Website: walmart
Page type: address-validator
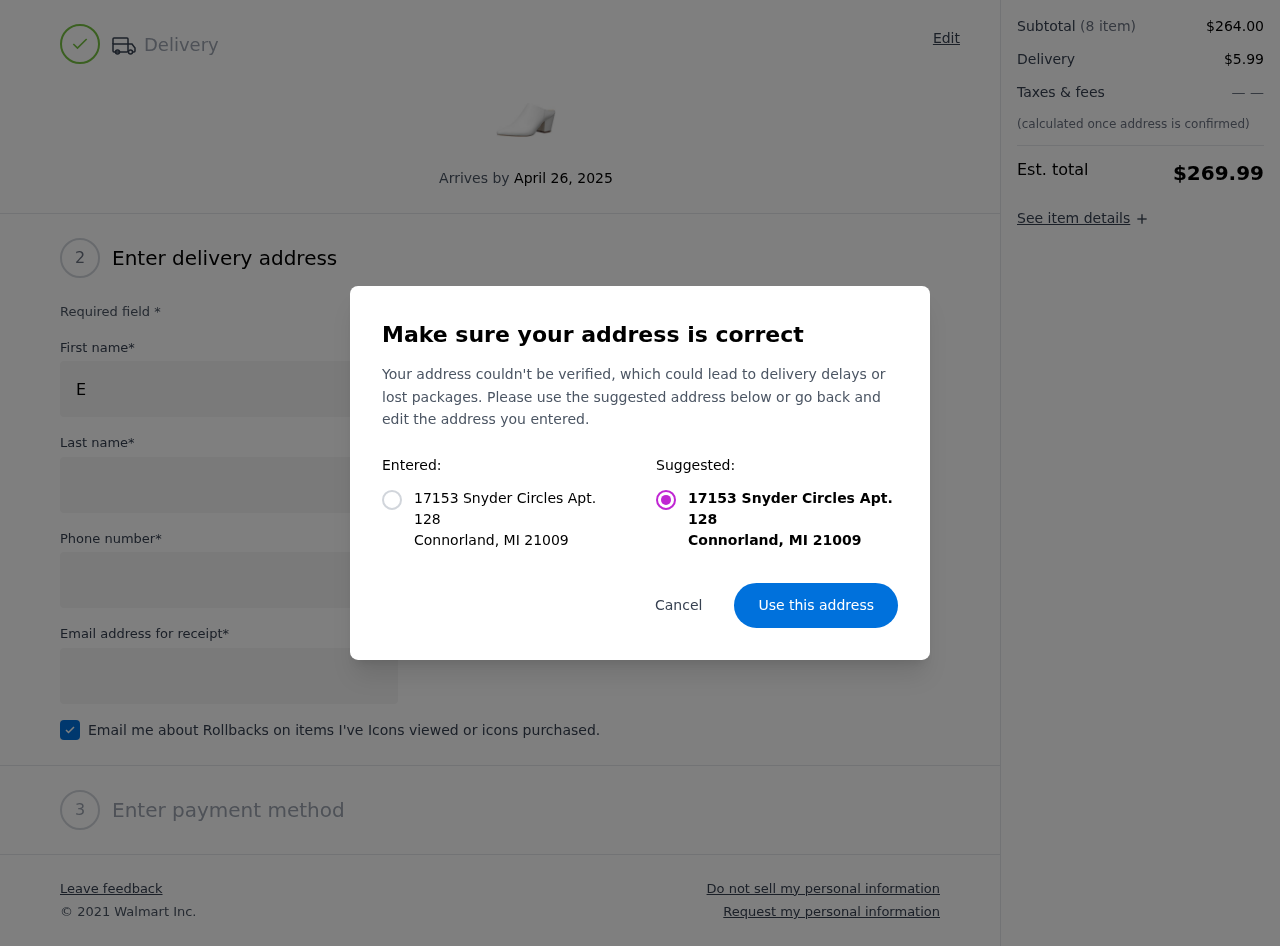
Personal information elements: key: PII_CITY
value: Connorland
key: PII_POSTCODE
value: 21009
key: PII_STATE_ABBR
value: MI
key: PII_STREET
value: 17153 Snyder Circles Apt. 128
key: PII_FIRSTNAME
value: Erika
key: PII_LASTNAME
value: Dudley
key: PII_STREET2
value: Apt. 317
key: PII_PHONE
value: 7589260168
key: PII_EMAIL
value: erika_dudley@yahoo.com
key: PII_POSTCODE_FULL
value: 21009
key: PII_POSTCODE_NUMERIC
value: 21009
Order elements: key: ORDER_DELIVERY_DATE
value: April 26, 2025
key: ORDER_SUBTOTAL
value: $264.00
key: ORDER_SHIPPING_COST
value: $5.99
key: ORDER_TOTAL
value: $269.99